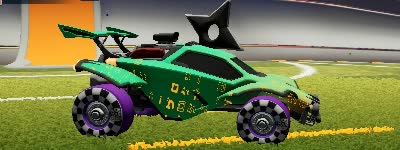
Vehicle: octane